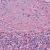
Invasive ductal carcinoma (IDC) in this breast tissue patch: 1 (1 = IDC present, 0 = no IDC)